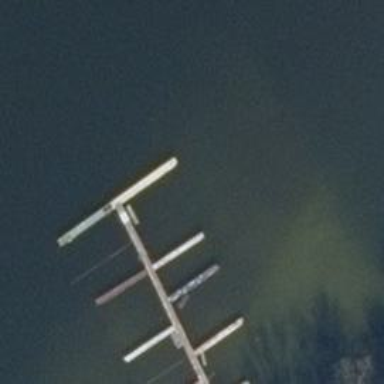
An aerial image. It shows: Man-made pier.